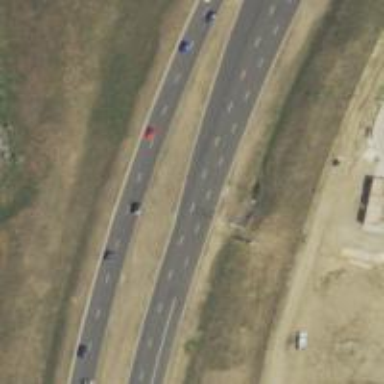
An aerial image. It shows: Asphalt trunk highway which is also expressway.